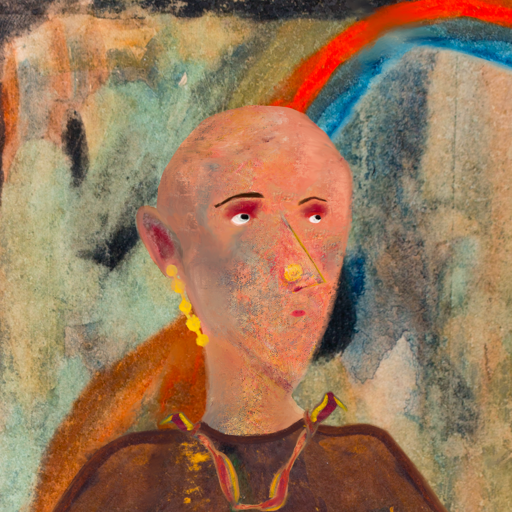
Background: Childish, Head And Neck Side: Irani, Face Side: Irani, Bust: Comrade, Hair Side: Blank, Head Accessory: Blank, Second Necklace: Gypsy_Mother_1, Necklace: Blank, Baby: Blank